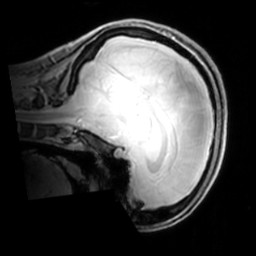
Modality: PDw
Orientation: sagittal
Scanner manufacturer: philips
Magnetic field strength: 7 T
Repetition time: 0.008 s
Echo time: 0.001974 s